Question:
I'm using core plot for line graph.in the scatter graph i'm getting some blank space around the scatter graph.as you can see the screen shot(in debug mode) my graph plot area is covered by empty space.How can i remove it?
Initialising host view
'''
self.hostView = [(CPTGraphHostingView *) [CPTGraphHostingView alloc] initWithFrame:CGRectMake(0, 0, self.frame.size.width, self.frame.size.height-10)];
self.hostView.backgroundColor = [UIColor clearColor];;
self.hostView.allowPinchScaling = NO;
[self addSubview:self.hostView];
'''
Initializing graph
'''
graph = [[CPTXYGraph alloc] initWithFrame:self.hostView.bounds];
[graph applyTheme:[CPTTheme themeNamed:kCPTPlainWhiteTheme]];
self.hostView.hostedGraph = graph;
'''
'''
graph.plotAreaFrame.PaddingLeft = 55.0f;
graph.plotAreaFrame.PaddingRight = 15.0f;
graph.plotAreaFrame.PaddingTop = 10.0f;
graph.plotAreaFrame.paddingBottom = 28.0;
'''
These are the paddings i have provided.
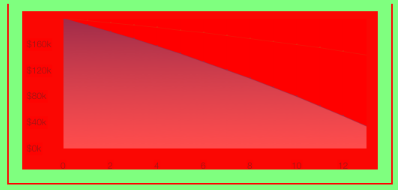
Answer: The graph starts with 20 pixels of padding on each edge but that's easy to change:
'''
graph.PaddingLeft = 0.0;
graph.PaddingTop = 0.0;
graph.PaddingRight = 0.0;
graph.PaddingBottom = 0.0;
'''